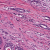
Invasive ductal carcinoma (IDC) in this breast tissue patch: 1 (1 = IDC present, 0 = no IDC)